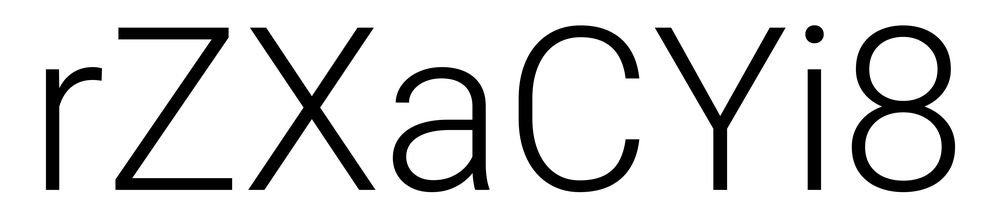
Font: Roboto_Light